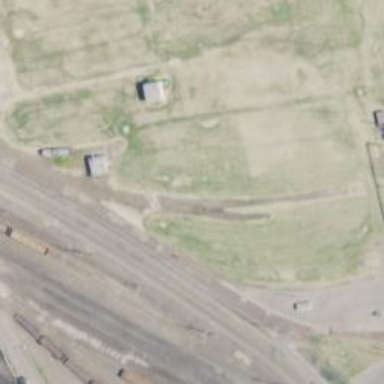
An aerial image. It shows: Disused railway.